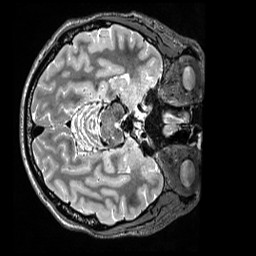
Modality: T2w
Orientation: axial
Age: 39
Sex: male
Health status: ill
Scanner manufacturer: siemens
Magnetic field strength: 3 T
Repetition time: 3.2 s
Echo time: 0.564 s